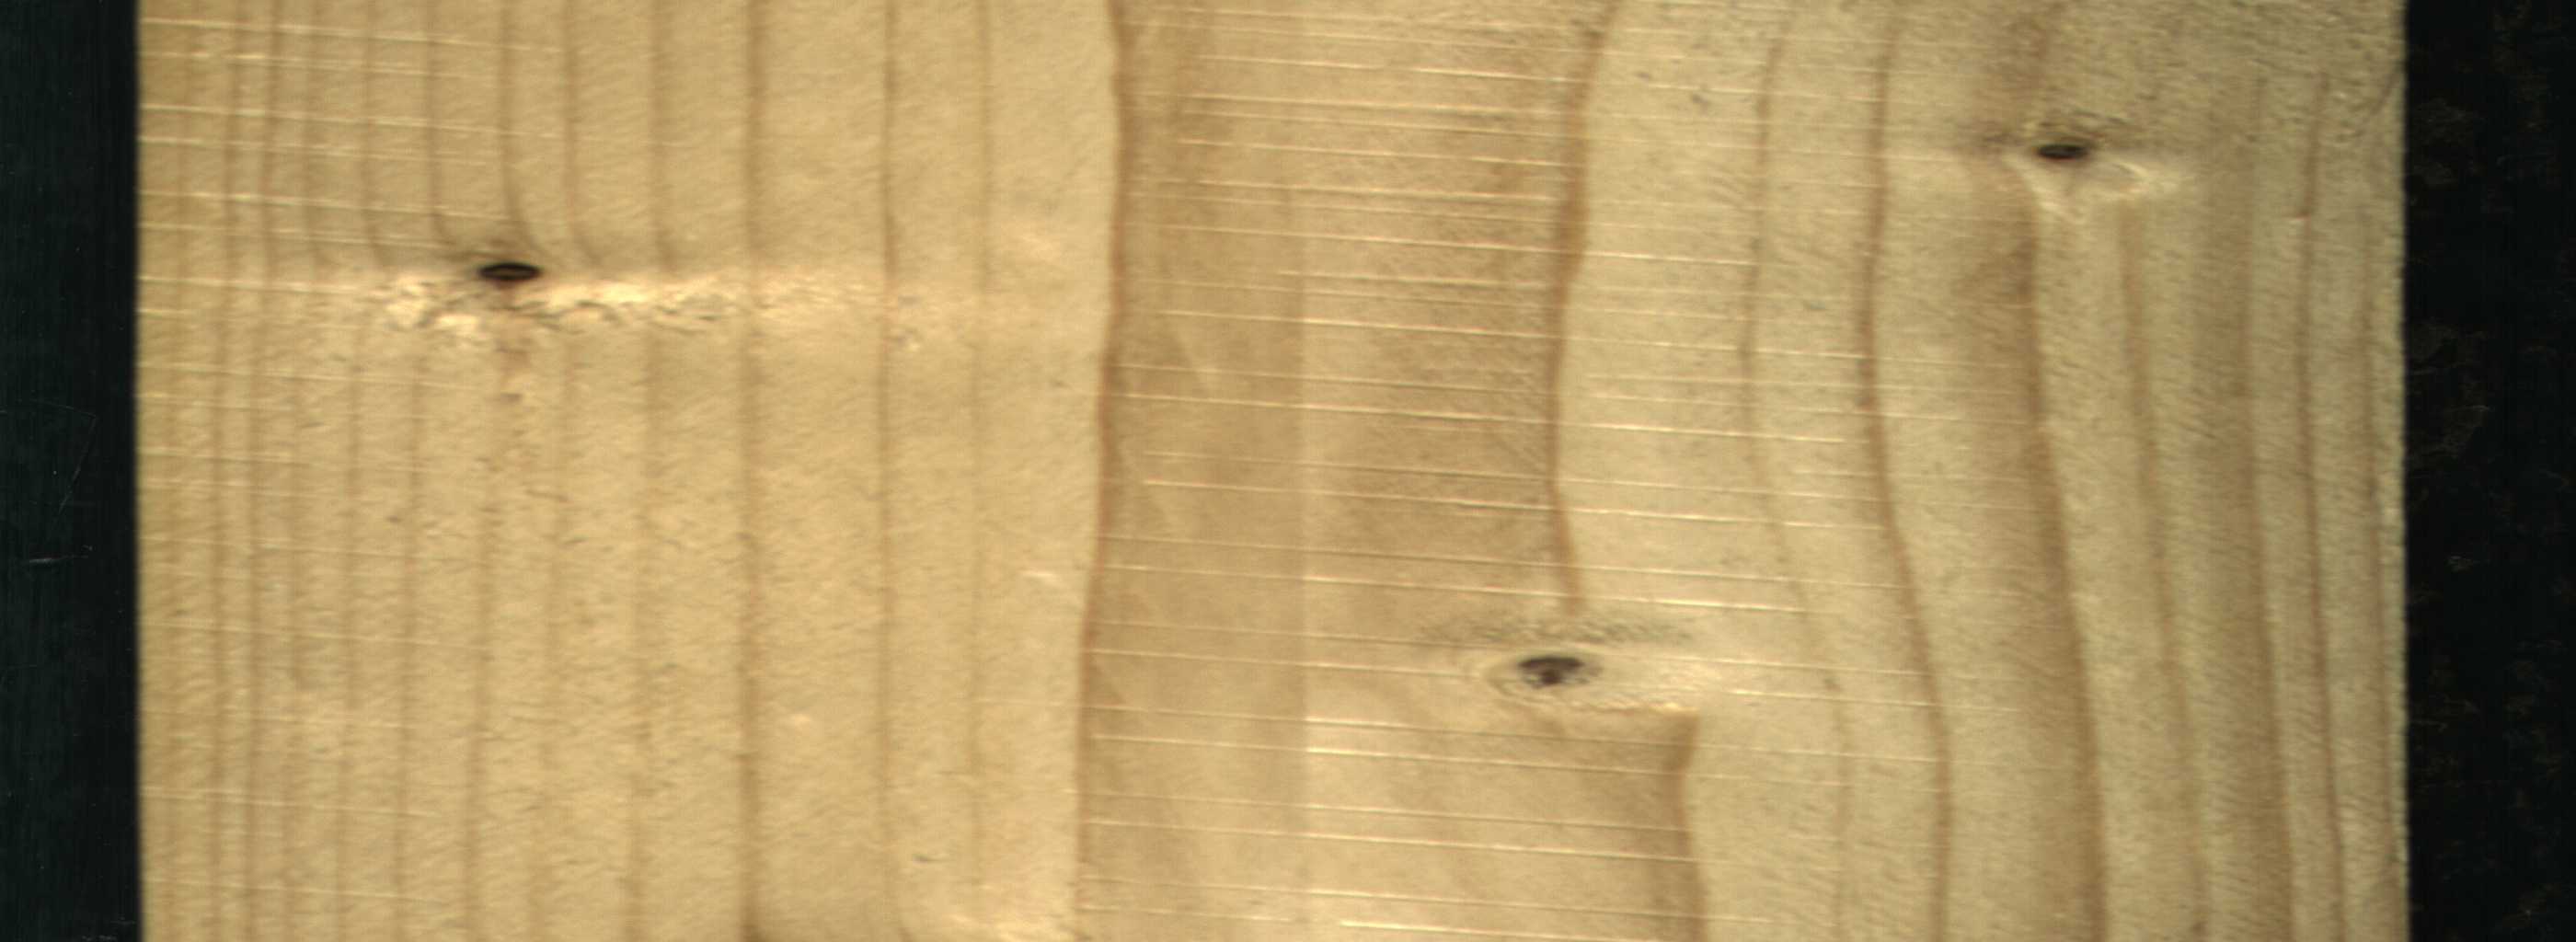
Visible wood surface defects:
Dead_Knot
Dead_Knot
Live_Knot